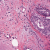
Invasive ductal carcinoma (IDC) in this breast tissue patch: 0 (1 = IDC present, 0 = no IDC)